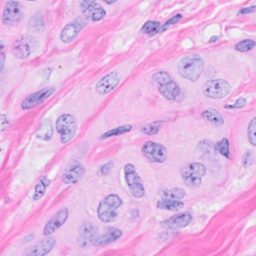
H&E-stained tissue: Breast